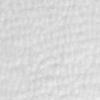
Label: no_change